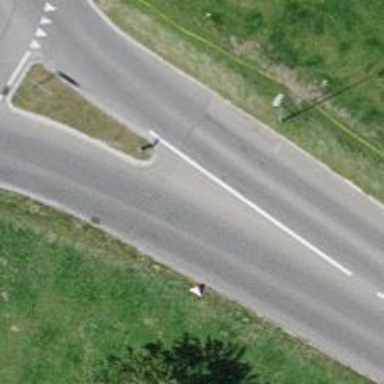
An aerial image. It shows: Secondary road with asphalt surface.